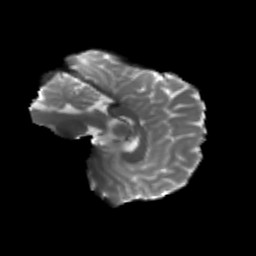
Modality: T2w
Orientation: sagittal
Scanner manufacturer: siemens
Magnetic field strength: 3 T
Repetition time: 4.16 s
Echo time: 0.0806 s